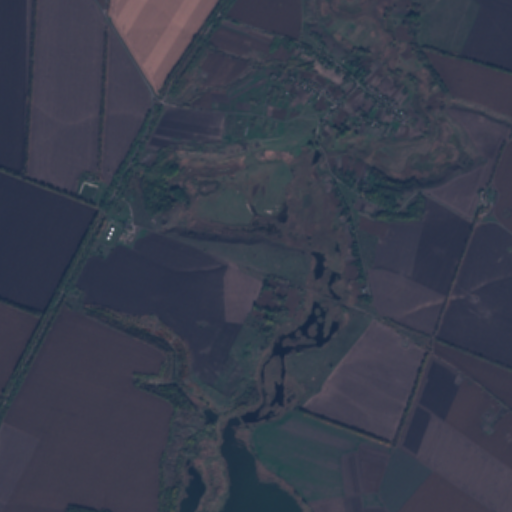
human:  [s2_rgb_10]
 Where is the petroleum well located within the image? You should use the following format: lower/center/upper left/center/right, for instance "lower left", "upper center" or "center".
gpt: The petroleum well is located in the lower right of the image.
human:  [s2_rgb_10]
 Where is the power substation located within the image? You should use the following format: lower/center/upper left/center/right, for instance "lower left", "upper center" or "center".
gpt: The power substation is located in the center left of the image.
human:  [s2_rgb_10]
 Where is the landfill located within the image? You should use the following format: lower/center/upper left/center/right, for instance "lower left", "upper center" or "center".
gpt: There is no landfill in the image.